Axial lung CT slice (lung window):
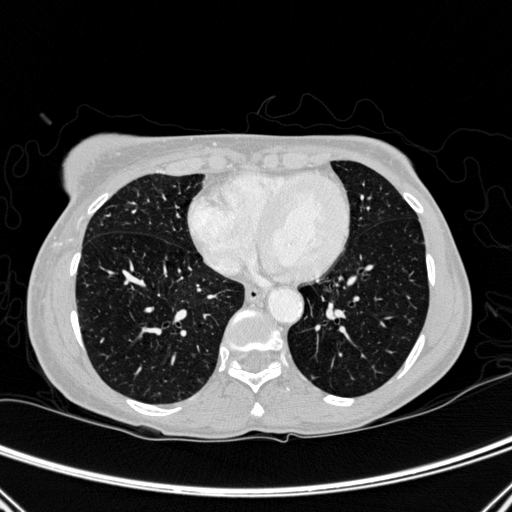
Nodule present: no